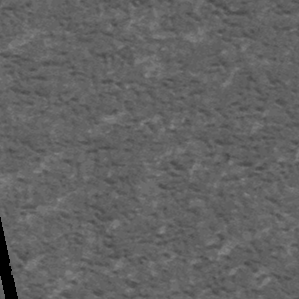
Label: frost